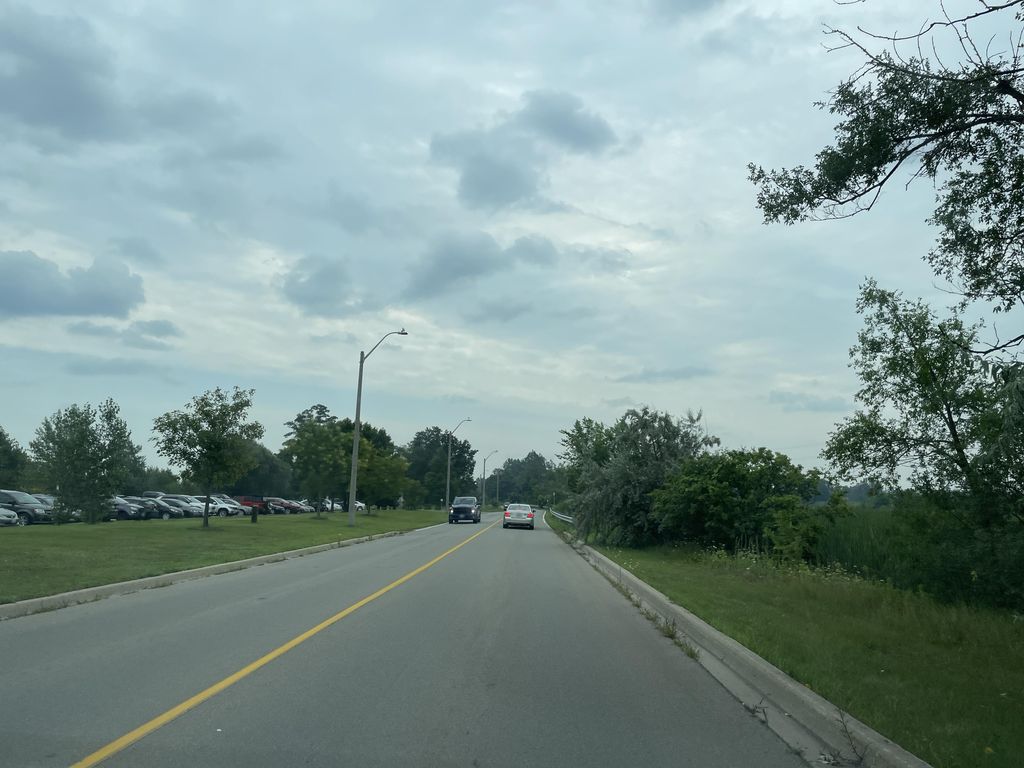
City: hamilton